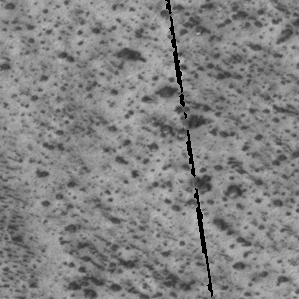
Label: frost